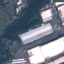
Land use / land cover class: Industrial